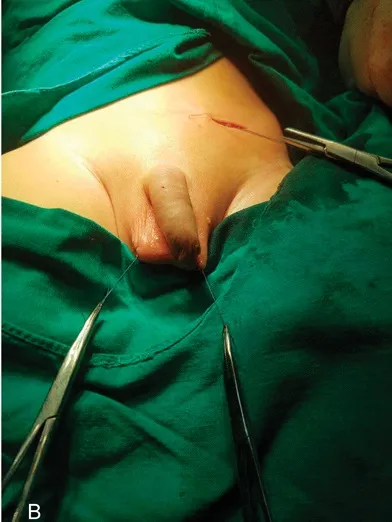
B
) Subdartos scrotal fixation of both testes.
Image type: medical_photograph (other_medical_photograph)